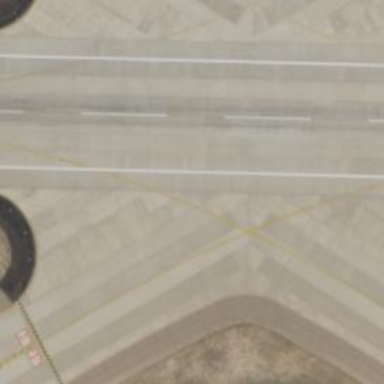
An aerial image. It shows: Image of taxiway at airport.